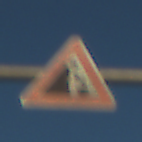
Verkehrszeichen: SteinschlagLinks
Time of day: SunriseSunset
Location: Outdoor (RoadRail)
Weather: Clear
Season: NotSpecified
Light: Natural